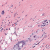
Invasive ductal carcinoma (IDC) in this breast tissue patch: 0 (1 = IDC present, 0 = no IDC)